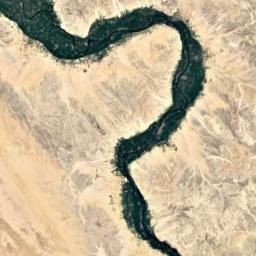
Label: river